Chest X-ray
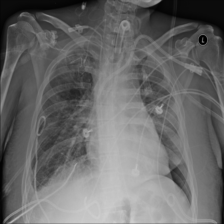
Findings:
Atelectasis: negative
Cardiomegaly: negative
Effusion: negative
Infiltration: negative
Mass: negative
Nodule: negative
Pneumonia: negative
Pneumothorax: negative
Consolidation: negative
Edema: negative
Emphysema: negative
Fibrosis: negative
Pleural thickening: negative
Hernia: negative